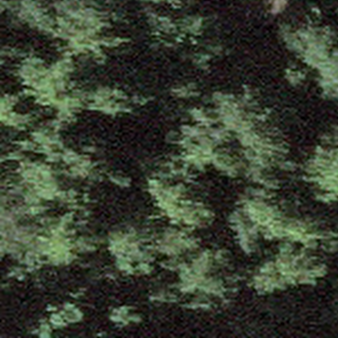
Label: other